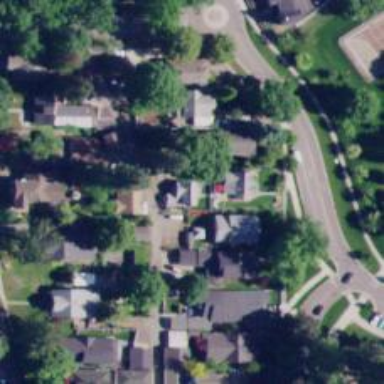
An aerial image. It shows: Alley classified as service road.